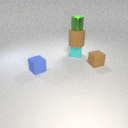
small cyan rubber cube below small green metal cylinder